Question:
Hi, got some weird box coming out after clicking a link that has a scrollTo plugin.
How do i remove that effect?, it's popping when it's focused I think.
I tried 'user-select: none' but still won't go away. Help is appreciated. Though in Chrome this doesn't show up and works cleanly. Ain't good on FF and IE
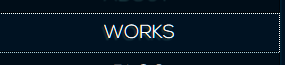
Answer: Use:
'''
a:focus {
outline: none;
}
'''
However, you might want to use a more specific selector - removing outlines from elements actually impedes accessibility.